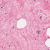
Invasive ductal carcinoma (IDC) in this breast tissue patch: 0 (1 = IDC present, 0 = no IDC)